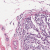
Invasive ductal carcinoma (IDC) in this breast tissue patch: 0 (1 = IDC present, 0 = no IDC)